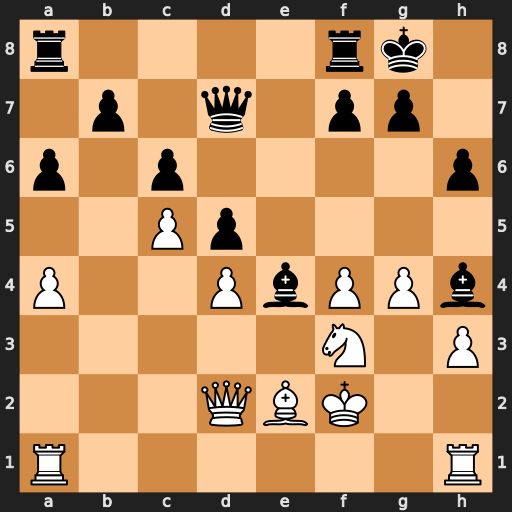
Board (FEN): r4rk1/1p1q1pp1/p1p4p/2Pp4/P2PbPPb/5N1P/3QBK2/R6R
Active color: w
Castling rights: -
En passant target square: -
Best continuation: Nxh4 Bxh1 Rxh1